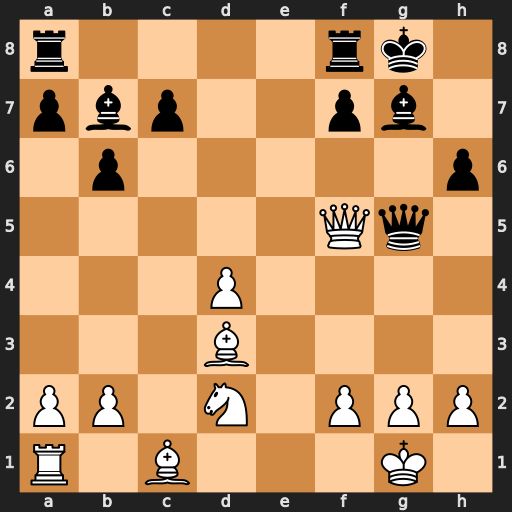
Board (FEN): r4rk1/pbp2pb1/1p5p/5Qq1/3P4/3B4/PP1N1PPP/R1B3K1
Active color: w
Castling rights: -
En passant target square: -
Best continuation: Qh7#